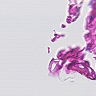
Metastatic tissue present: no